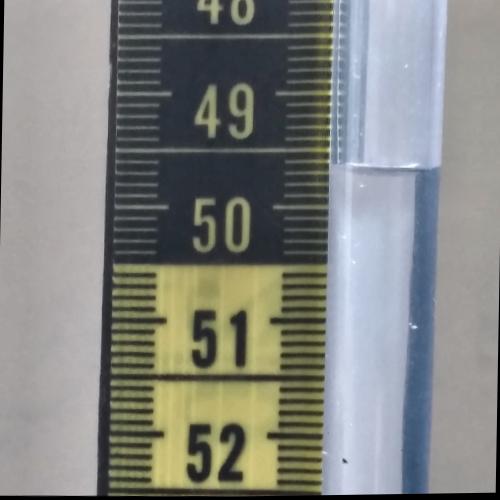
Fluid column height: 49.6 cm